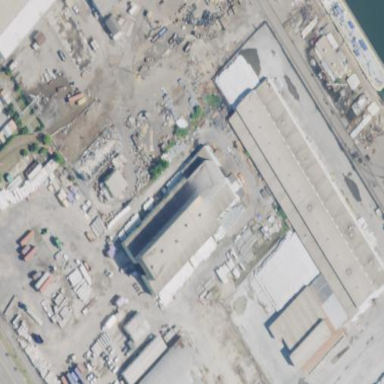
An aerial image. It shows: Industrial building.